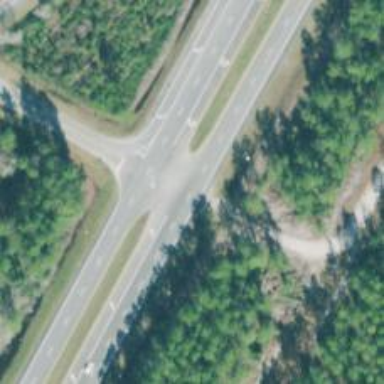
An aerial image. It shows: Expressway with asphalt surface categorized as trunk highway.